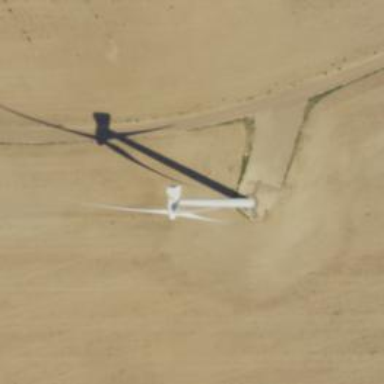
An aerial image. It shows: Wind generator with horizontal axis. The generator is wind turbine.